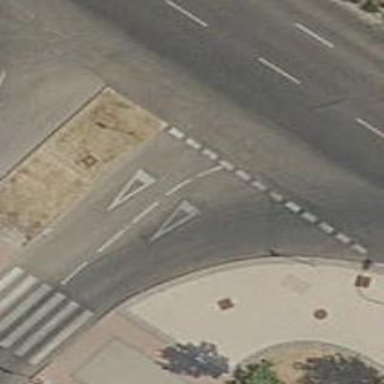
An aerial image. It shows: Road with "give way" sign.